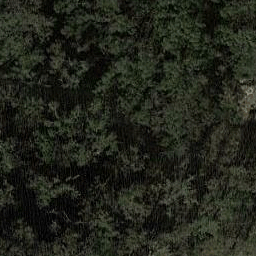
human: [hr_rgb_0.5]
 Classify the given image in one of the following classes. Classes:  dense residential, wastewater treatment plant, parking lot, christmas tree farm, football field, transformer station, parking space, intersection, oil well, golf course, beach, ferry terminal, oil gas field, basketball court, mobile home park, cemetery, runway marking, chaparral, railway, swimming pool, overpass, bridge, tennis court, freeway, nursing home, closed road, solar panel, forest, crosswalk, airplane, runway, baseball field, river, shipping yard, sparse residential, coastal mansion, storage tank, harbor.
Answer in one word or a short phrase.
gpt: forest